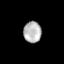
Tissue: skin
Cell type: Fibroblasts
Senescence score: 0.7958
Nuclear area (px): 371
Mean DAPI intensity: 181.043